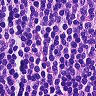
Metastatic tissue present: no